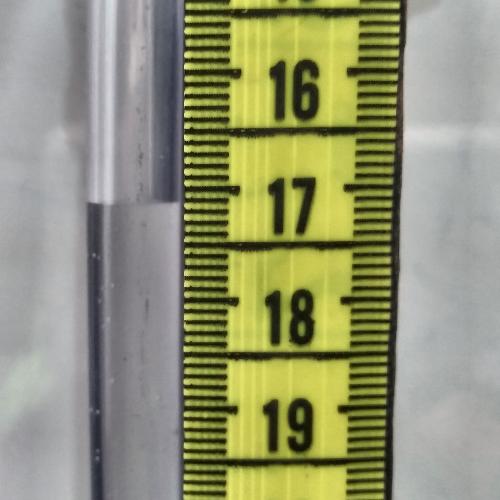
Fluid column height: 17.1 cm